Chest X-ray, AP view. Patient: 66 years old, sex M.
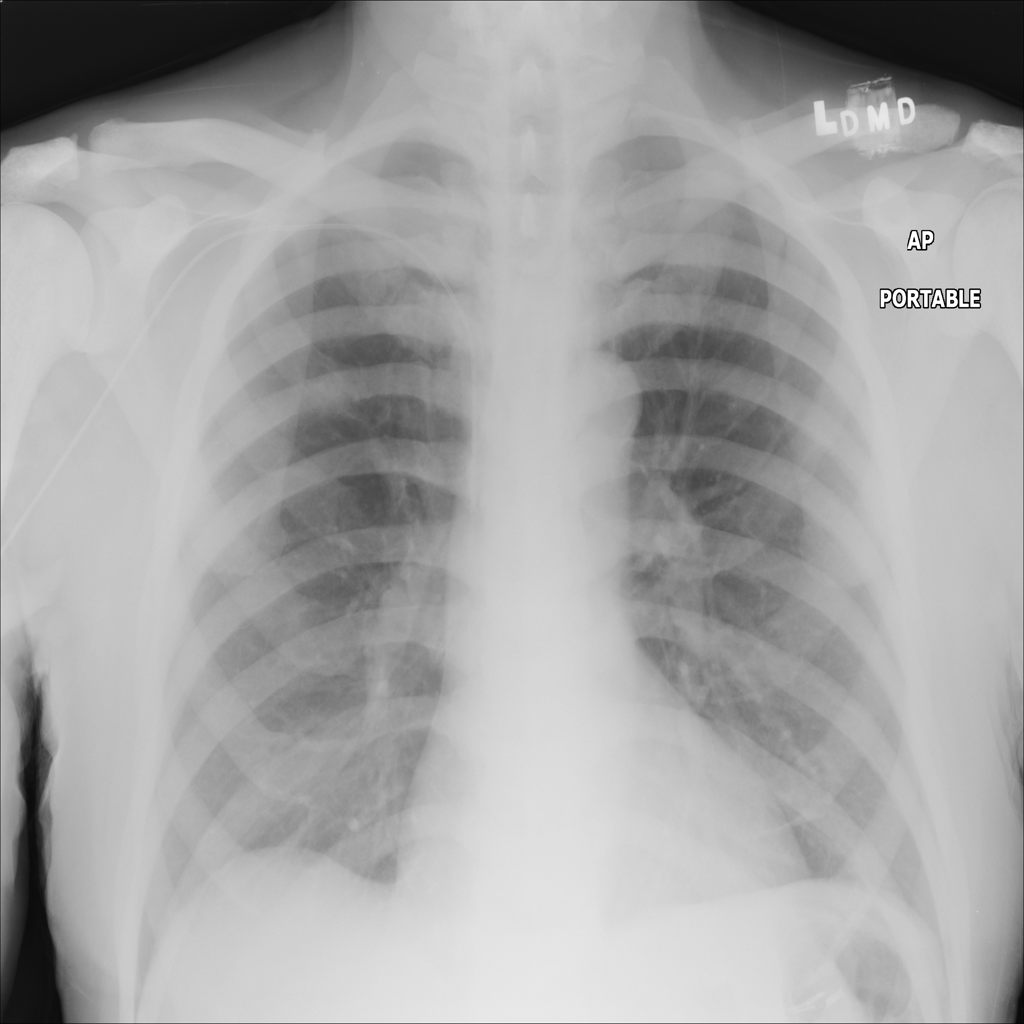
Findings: No Finding